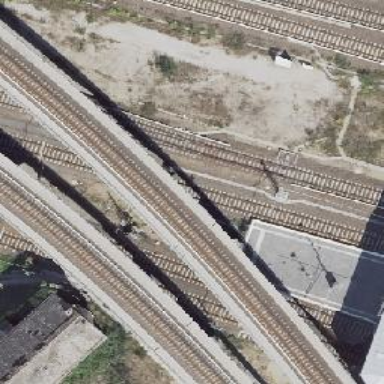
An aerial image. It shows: Bridge for the electrified light rail with bottom electrification.